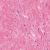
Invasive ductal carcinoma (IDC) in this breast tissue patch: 0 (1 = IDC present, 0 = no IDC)